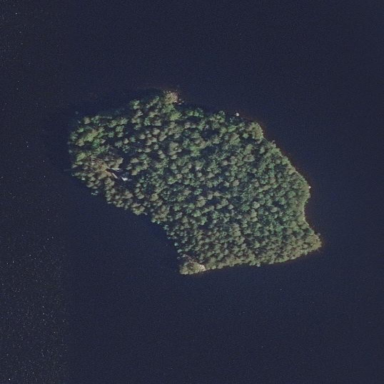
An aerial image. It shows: Islet.